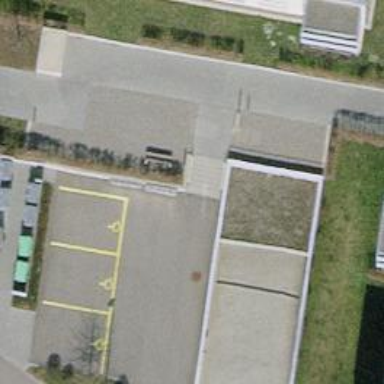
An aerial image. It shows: Set of steps on the road.